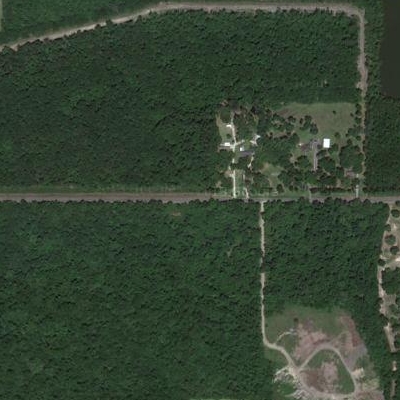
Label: Forest